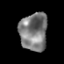
Tissue: prostate
Cell type: Epithelial cells
Senescence score: 0.3489
Nuclear area (px): 1032
Mean DAPI intensity: 123.345